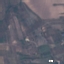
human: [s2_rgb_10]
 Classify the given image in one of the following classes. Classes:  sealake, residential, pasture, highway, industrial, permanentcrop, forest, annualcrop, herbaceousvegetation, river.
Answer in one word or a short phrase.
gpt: PermanentCrop